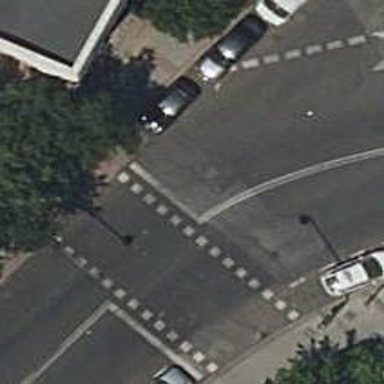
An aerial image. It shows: Road with traffic signals and zebra crossing with traffic signals.